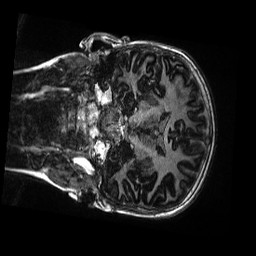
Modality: MP2RAGE
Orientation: coronal
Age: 9
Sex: male
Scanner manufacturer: siemens
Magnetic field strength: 3 T
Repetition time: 4 s
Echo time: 0.00303 s